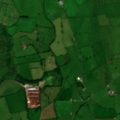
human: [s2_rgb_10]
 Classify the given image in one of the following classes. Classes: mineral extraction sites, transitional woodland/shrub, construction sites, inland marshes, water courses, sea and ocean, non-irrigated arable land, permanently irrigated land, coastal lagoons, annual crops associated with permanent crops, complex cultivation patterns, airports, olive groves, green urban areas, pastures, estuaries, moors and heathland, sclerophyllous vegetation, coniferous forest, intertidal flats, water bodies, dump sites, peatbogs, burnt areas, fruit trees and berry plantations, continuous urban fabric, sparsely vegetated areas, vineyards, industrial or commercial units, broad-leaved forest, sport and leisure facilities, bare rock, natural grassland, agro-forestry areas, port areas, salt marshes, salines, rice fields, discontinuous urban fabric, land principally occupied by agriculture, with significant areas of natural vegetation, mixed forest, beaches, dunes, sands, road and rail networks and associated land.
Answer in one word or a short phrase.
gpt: pastures, transitional woodland/shrub